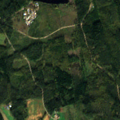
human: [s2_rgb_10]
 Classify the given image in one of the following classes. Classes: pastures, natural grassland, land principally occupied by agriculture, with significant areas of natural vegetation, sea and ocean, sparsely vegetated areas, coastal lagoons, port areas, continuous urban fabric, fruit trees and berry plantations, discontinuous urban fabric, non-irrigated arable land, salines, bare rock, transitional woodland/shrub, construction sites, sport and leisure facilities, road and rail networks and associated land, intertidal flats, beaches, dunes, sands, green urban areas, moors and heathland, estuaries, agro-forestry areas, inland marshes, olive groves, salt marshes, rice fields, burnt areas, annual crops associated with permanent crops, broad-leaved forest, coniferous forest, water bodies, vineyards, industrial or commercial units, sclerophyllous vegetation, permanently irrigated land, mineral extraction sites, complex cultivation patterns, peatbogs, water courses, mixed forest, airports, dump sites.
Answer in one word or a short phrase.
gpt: non-irrigated arable land, land principally occupied by agriculture, with significant areas of natural vegetation, coniferous forest, mixed forest, transitional woodland/shrub, water bodies